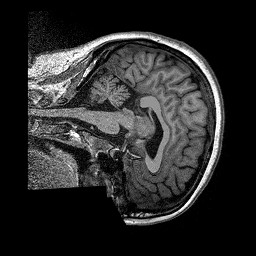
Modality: T1w
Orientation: sagittal
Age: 31
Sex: female
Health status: ill